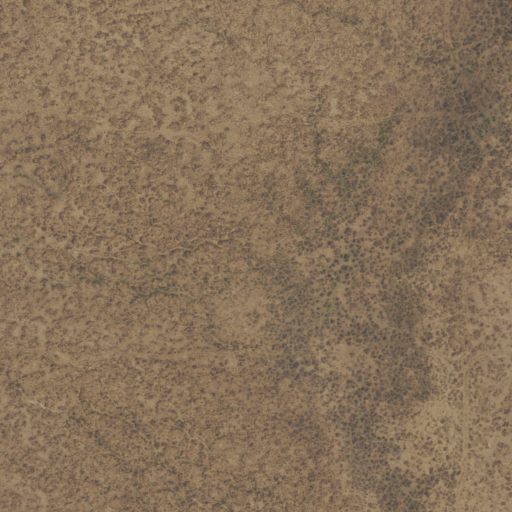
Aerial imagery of valley in New Mexico named Palmilla Draw containing shrub and grassland